Question: I have been trying to get Twitter Bootstrap 'btn-group' with dropdown to work for multiple buttons that have a drop down menu.
Example:
'''
<div class="btn-group">
<a href="#" class="btn">1</a>
<a href="#" class="btn">2</a>
<a href="#" class="btn">3</a>
<a href="#" class="btn">4</a>
<a href="#" class="btn">5</a>
</div>
'''
And also my attempt: <URL>
This displays a button group. I would like some of the buttons in that group to have drop down menus.
An example of what I am trying to achieve is:

Note: the grouped button "bar" should not have rounded cornes when a button is next to another button. (right side).
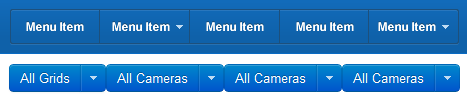
Answer: I've created a class btn-toolbar2 to avoid conflict and overide btn-toolbar default behavior.
Dropdowns must be in their own btn-group.
'''
<div class="btn-toolbar btn-toolbar2">
<div class="btn-group">
<button class="btn">Dashboard</button>
</div>
<div class="btn-group">
<button class="btn">Button 1</button>
<button class="btn dropdown-toggle" data-toggle="dropdown">
<span class="caret"></span>
</button>
<ul class="dropdown-menu">
<li><a href="#">Action</a></li>
<li><a href="#">Another action</a></li>
<li><a href="#">Something else here</a></li>
<li class="divider"></li><li><a href="#">Separated link</a></li>
</ul>
</div>
<div class="btn-group">
<button class="btn">Item 3</button>
<button class="btn dropdown-toggle" data-toggle="dropdown">
<span class="caret"></span>
</button>
<ul class="dropdown-menu">
<li><a href="#">Action</a></li>
<li><a href="#">Another action</a></li>
<li><a href="#">Something else here</a></li>
<li class="divider"></li>
<li><a href="#">Separated link</a></li>
</ul>
</div>
</div>
'''
with the css
'''
@import url('http://twitter.github.com/bootstrap/assets/css/bootstrap.css');
.btn-toolbar2 >.btn-group + .btn-group {
margin-left: -5px;
}
.btn-toolbar2 > .btn-group > .btn, .btn-toolbar2 > .btn-group > .dropdown-toggle
{
-webkit-border-radius: 0px;
border-radius: 0px;
-moz-border-radius: 0px;
}
.btn-toolbar2 > .btn-group:first-child > .btn, .btn-toolbar2 > .btn-group:first-child > .dropdown-toggle{
-webkit-border-bottom-left-radius: 4px;
border-bottom-left-radius: 4px;
-webkit-border-top-left-radius: 4px;
border-top-left-radius: 4px;
-moz-border-radius-bottomleft: 4px;
-moz-border-radius-topleft: 4px;
}
.btn-toolbar2 > .btn-group:last-child > .btn:last-child, .btn-toolbar2 > .btn-group:last-child > .dropdown-toggle:nth-last-child(2){
-webkit-border-bottom-right-radius: 4px;
border-bottom-right-radius: 4px;
-webkit-border-top-right-radius: 4px;
border-top-right-radius: 4px;
-moz-border-radius-bottomright: 4px;
-moz-border-radius-topright: 4px;
}
'''
<URL>